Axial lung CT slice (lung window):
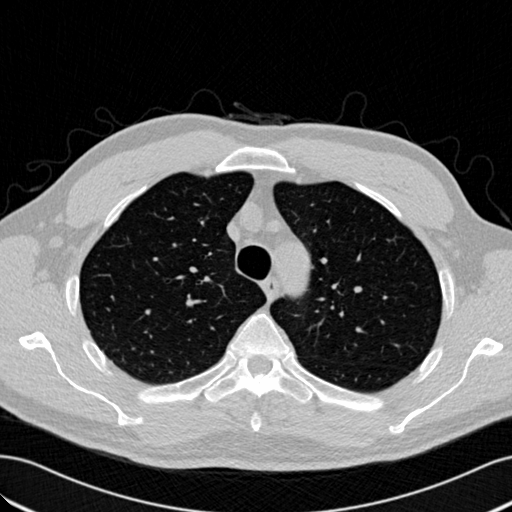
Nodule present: no